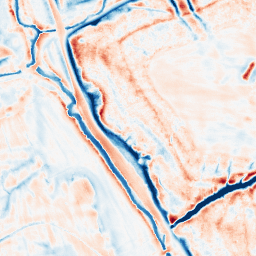
Category: edge_preserving
Decomposition family: bilateral
Decomposition parameters: d: 21
sigma_color: 75
sigma_space: 25
Upsampling method: sinc_hamming
Upsampling parameters: scale: 2
kernel_size: 16
Upsampling scale: 2